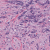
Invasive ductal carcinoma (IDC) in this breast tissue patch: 1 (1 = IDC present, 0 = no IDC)